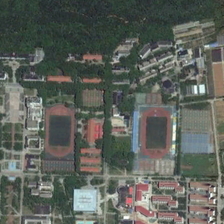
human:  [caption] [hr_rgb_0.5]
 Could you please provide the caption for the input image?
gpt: many buildings and green trees with two playgrounds are in a school .

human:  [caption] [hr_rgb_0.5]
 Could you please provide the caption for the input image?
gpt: many buildings and green trees with two playgrounds are in a school .

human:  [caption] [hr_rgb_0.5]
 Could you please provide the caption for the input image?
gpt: many buildings and green trees with two playgrounds are in a school .

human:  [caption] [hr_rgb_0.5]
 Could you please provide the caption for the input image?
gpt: many buildings and green trees with two playgrounds are in a school .

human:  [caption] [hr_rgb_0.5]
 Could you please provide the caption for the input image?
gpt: many buildings and green trees with two playgrounds are in a school .